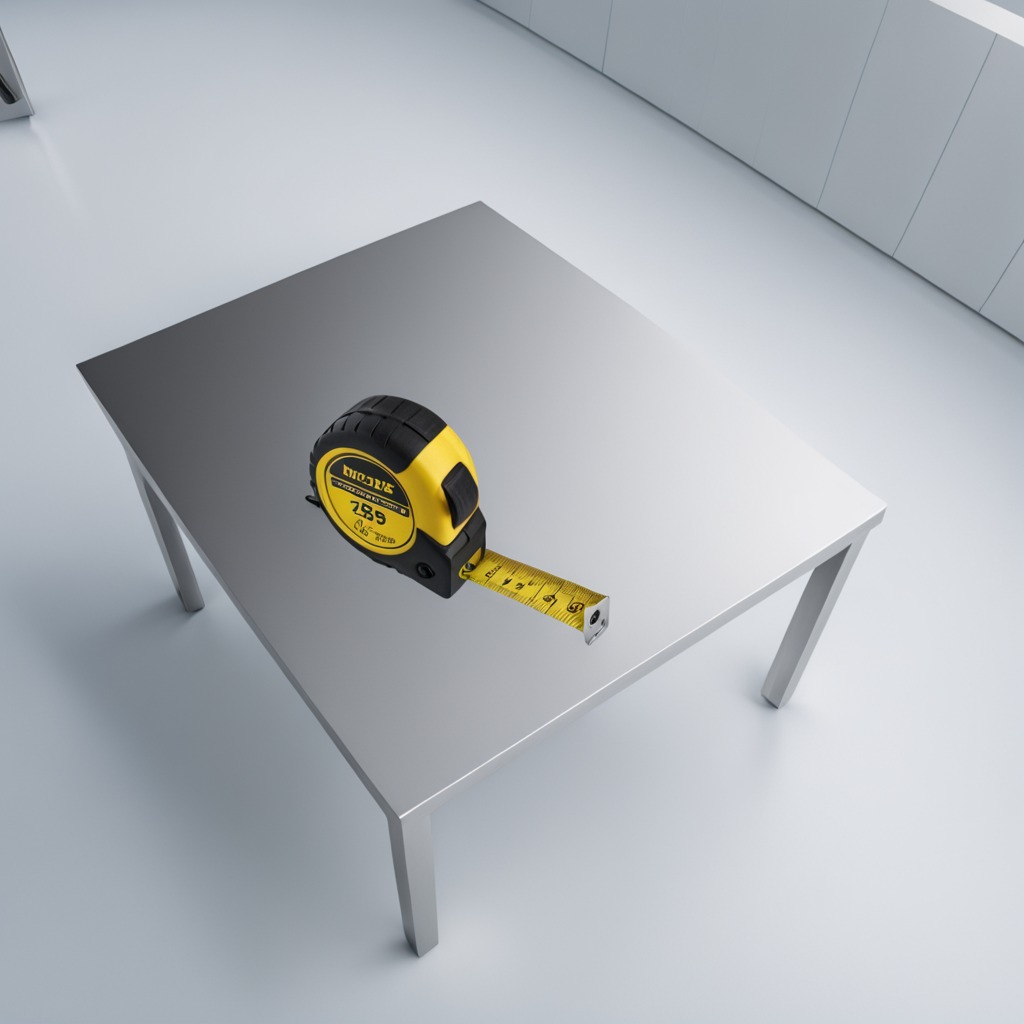
A measuring tape is lying on a stainless steel table in a high-end prototyping lab.